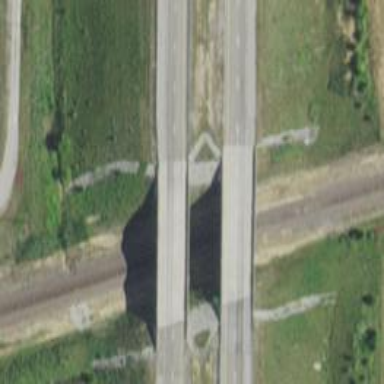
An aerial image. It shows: Motorway bridge.